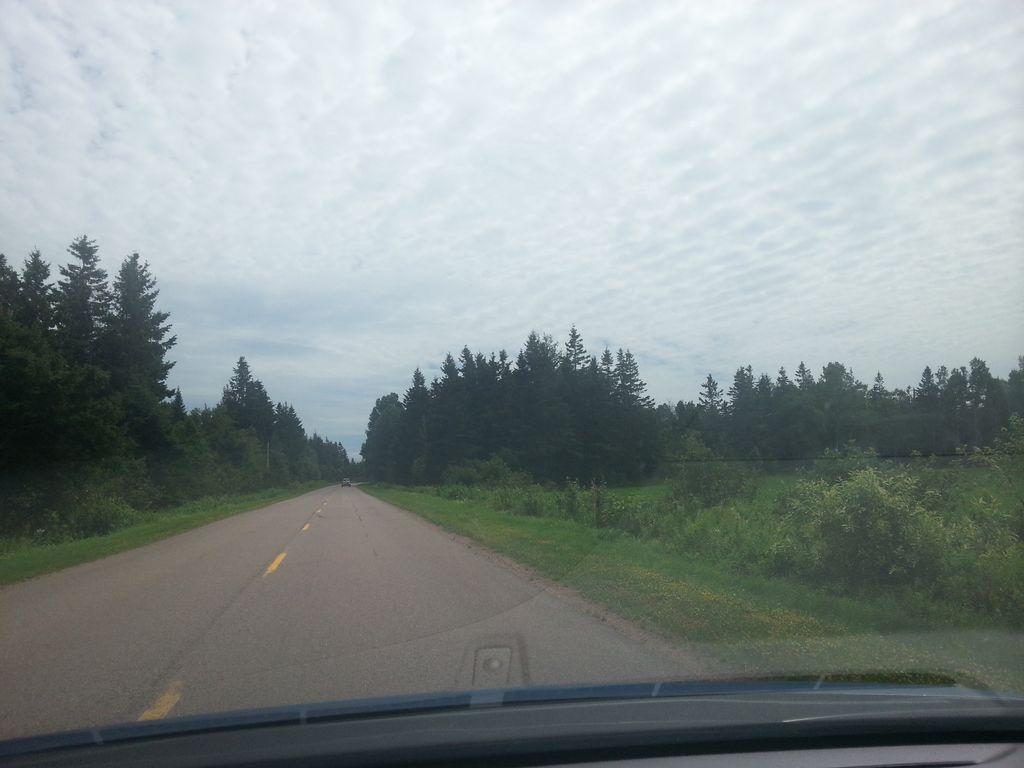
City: charlottetown